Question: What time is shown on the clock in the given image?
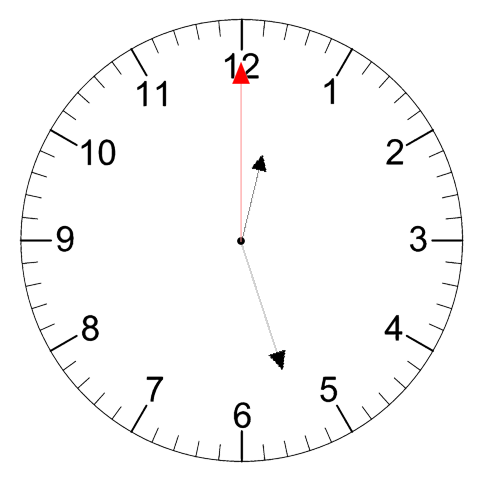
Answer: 12:27:00